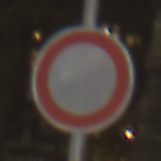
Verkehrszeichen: VerbotFahrzeugeAllerArt
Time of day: Night
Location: Outdoor (Urban)
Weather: Clear
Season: NotSpecified
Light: Artificial